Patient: sex M, age 76
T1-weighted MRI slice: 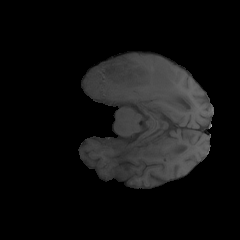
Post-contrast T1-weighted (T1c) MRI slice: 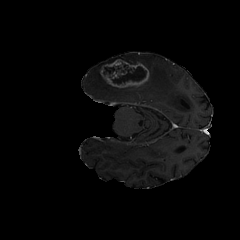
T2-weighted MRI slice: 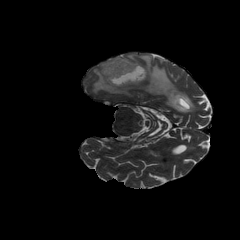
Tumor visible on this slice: yes
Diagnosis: Glioblastoma, IDH-wildtype
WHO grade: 4